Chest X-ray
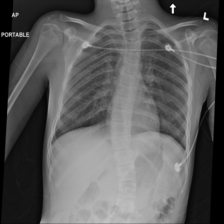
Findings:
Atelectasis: negative
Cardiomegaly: negative
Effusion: negative
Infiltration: negative
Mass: negative
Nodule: negative
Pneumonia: negative
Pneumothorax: negative
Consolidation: negative
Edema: negative
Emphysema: negative
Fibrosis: negative
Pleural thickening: negative
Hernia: negative